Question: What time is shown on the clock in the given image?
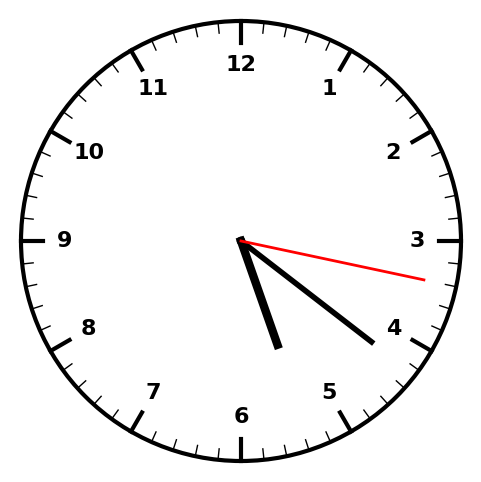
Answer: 05:21:17